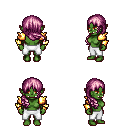
a pixel art fantasy rpg character, female body template, orc, green skin, gold arm armor, white pants, pink right-swept hairstyle, four views (front, back, left, right), 2x2 character sprite sheet, small pixel art, hard edges, no anti-aliasing